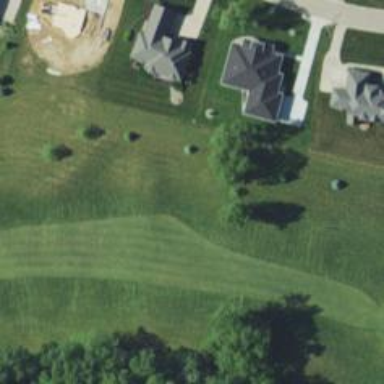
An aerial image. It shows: Golf hole.